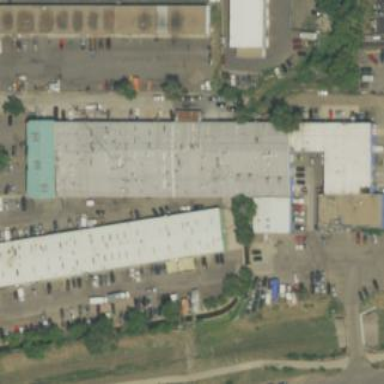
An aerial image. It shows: Commercial building.